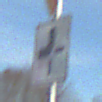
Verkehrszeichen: VerlaufVorfahrtsstrasse2
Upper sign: VorfahrtGewaehren
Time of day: MorningAfternoon
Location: Outdoor (Nature)
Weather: PartlyCloudy
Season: NotSpecified
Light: Natural